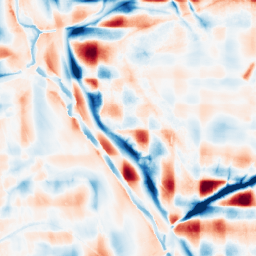
Category: wavelet
Decomposition family: wavelet_reverse_biorthogonal
Decomposition parameters: wavelet: rbio1.3
level: 5
Upsampling method: quintic
Upsampling parameters: scale: 2
Upsampling scale: 2